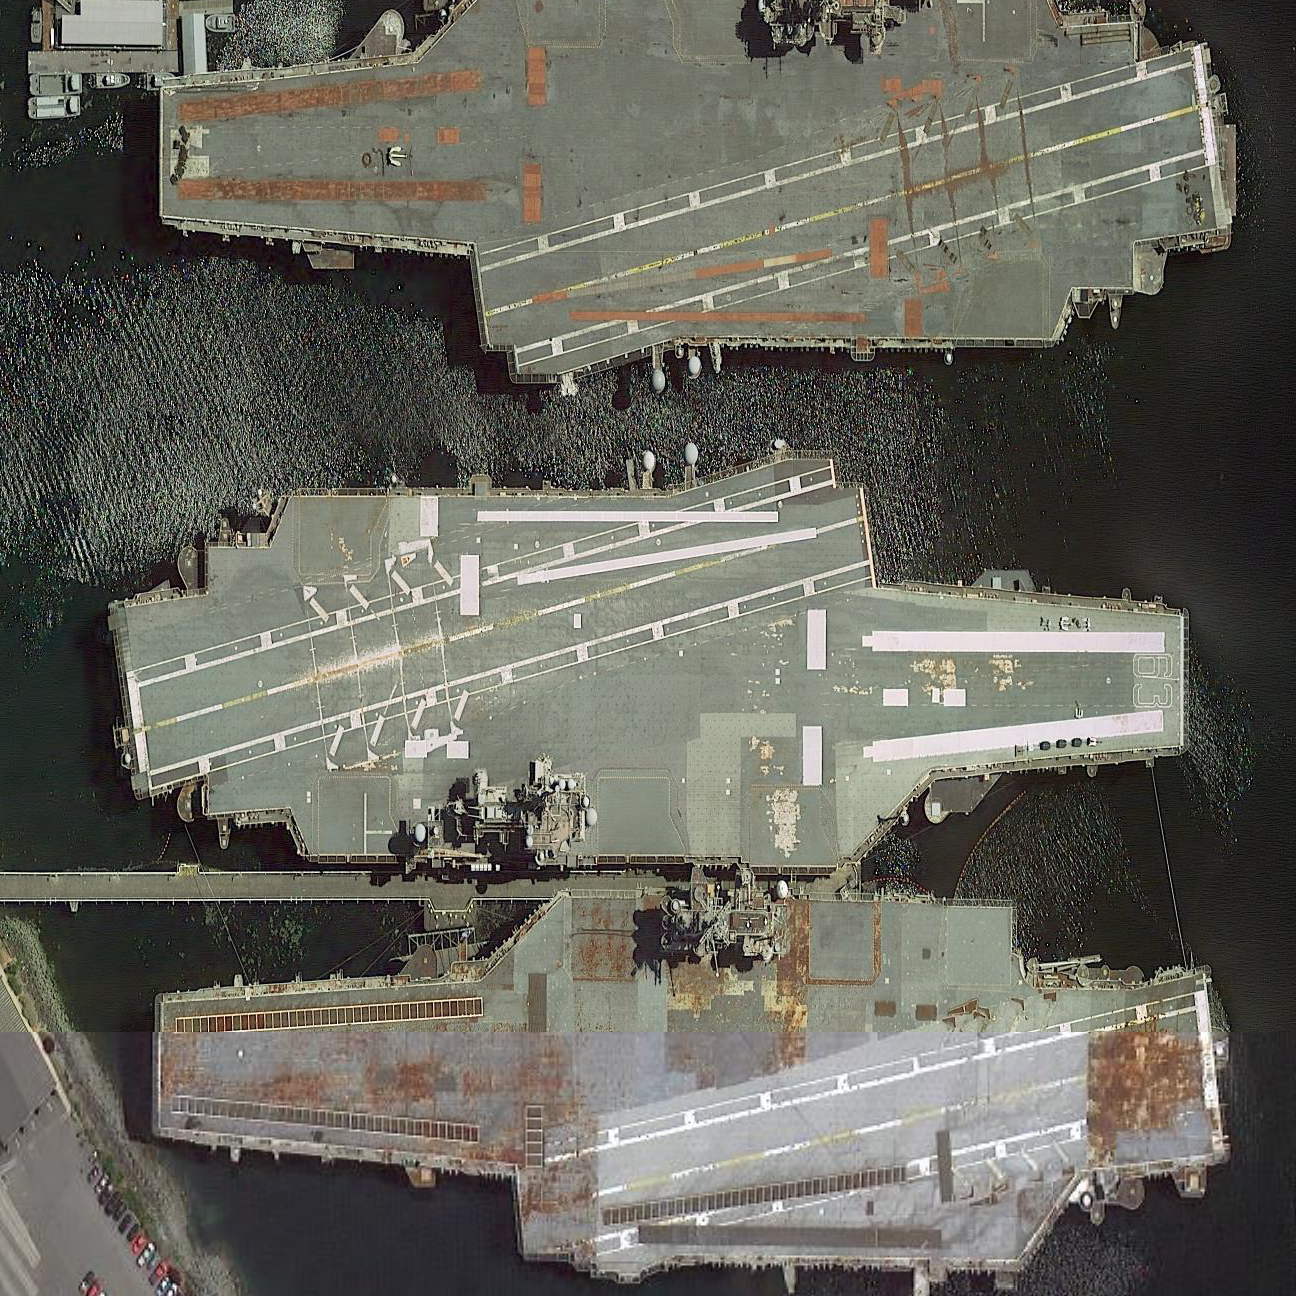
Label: aircraft_carrier